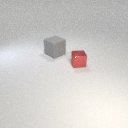
large gray rubber cube to the left of small red metal cube